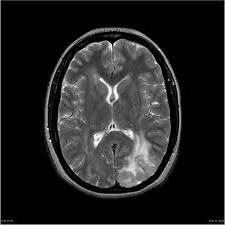
Label: notumor